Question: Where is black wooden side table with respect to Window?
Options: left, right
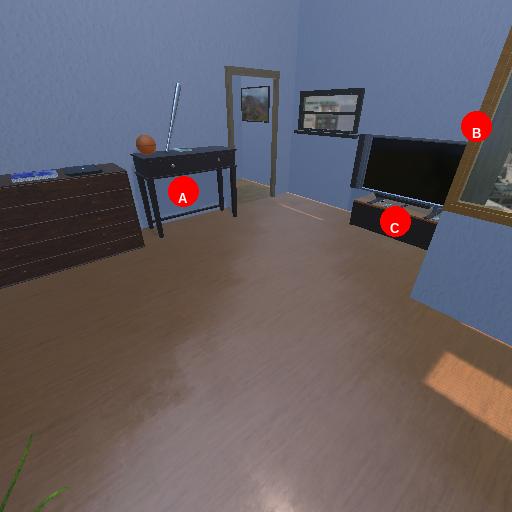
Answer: left